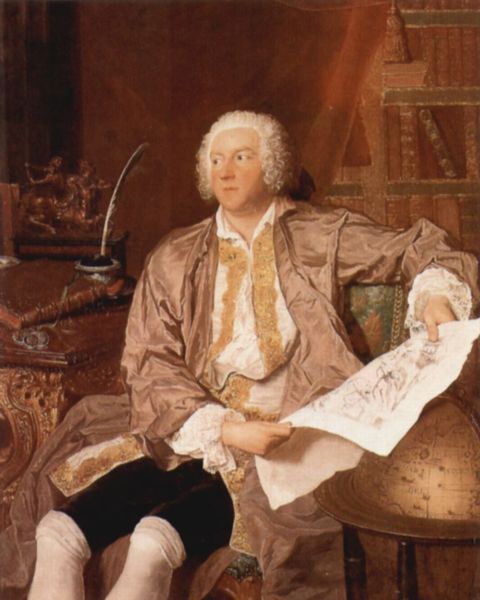
Titel: Porträt des schwedischen Botschafters C. G. Tessin
Künstler: François Boucher
Standort: Stockholm
Institution: Nationalmuseum
Schlagwörter: feder, gemälde, hand, mann, weiß, grün, ocker, sitzen, braun, fenster, holz, mund, nase, profil, raum, schwarz, stirn, stuhl, tisch, zeichnung, zimmer, blick, gebäude, rot, beige, rock, schleife, alt, anzug, hemd, hose, jacke, regal, wand, augen, barock, blass, bluse, falten, gesicht, inkarnat, spitze, bild, bildnis, herr, hände, innenraum, möbel, portrait, porträt, vorhang, öl, auge, figur, gold, mantel, reich, sessel, sitzend, adel, klassizismus, spitzen, blatt, augenbrauen, kinn, locken, renaissance, rokoko, rosa, rouge, seide, skulptur, statue, perücke, wangen, bücher, papier, schreibtisch, lehrer, figuren, falte, zopf, ornamente, sitzt, socken, junge, rüsche, rüschen, wange, augenbraue, wände, strümpfe, tusche, buch, zettel, seite, schriftsteller, denker, kunst, künste, tinte, einband, verziert, nippes, karte, jüngling, buchrücken, schreiben, manierismus, leder, kentaur, aristokrat, plan, kniebundhose, kniestrümpfe, bibliothek, buchregal, gelehrter, landkarte, lesend, entdecker, tintenfass, globus, tempera, wandbehang, klassisch, schreibfeder, federkiel, weltkugel, borten, atlas, strüpfe, ornamen, einbände, regeal, n, gemd, npapier, strümüfe